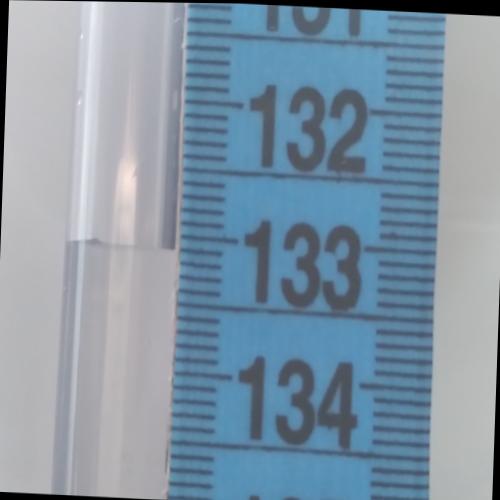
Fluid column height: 133.1 cm